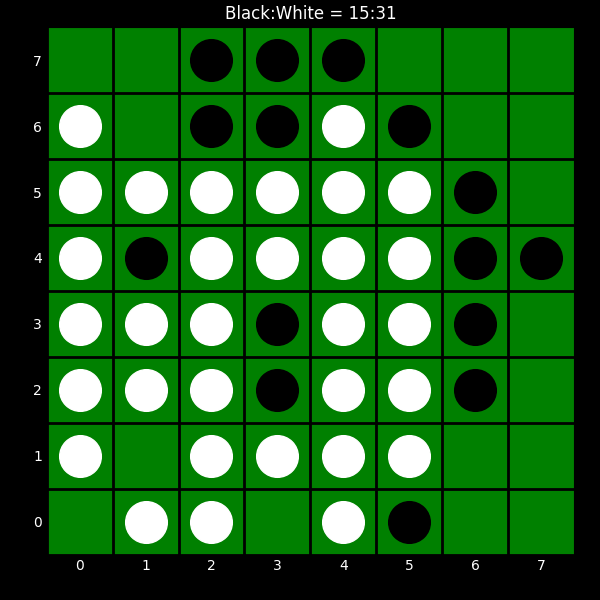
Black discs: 15
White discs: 31